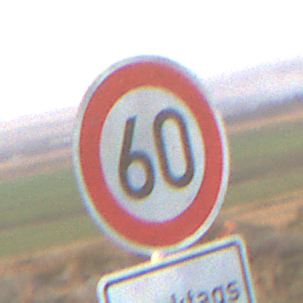
Verkehrszeichen: Geschwindigkeit60
Zusatzzeichen unten: ZeitangabenMitBeschraenkungAufWochentage1
Umgebung: Outdoor, Nature
Tageszeit: SunriseSunset
Wetter: Clear
Licht: Natural
Jahreszeit: NotSpecified
Kontrast: HighContrast